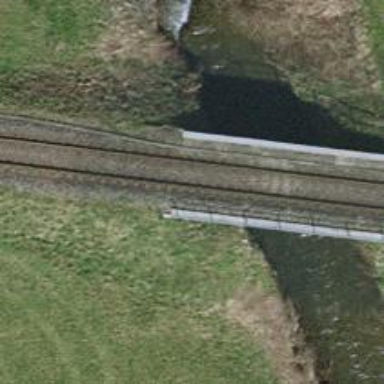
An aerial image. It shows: Railway bridge with electrified tracks and single contact line.